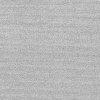
Atmospheric dust classification: dusty